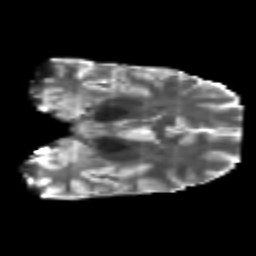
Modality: T2w
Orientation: coronal
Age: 39
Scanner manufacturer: philips
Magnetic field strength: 3 T
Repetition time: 8.599 s
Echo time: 0.1273 s